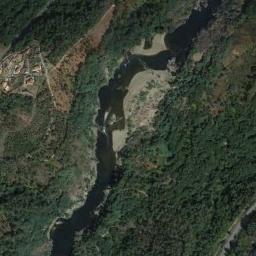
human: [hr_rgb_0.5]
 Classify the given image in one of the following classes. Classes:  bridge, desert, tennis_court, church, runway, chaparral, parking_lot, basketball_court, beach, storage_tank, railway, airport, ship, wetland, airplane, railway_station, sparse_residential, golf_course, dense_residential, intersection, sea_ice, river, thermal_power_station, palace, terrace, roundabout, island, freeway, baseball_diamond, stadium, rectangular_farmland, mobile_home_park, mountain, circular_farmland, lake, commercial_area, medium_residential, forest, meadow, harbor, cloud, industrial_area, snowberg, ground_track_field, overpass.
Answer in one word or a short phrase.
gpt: river